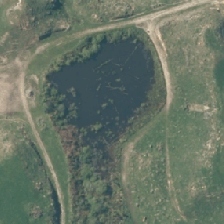
Land cover: herbaceous_freshwater_vege